Question: I'm developing a social-like application which is currently deployed using AWS services. In particular, the DB runs on RDS using MYSQL.
So far, we're testing the app using a limited number of users (mostly friends) resulting in an average of 15 Write IOPS/sec.
The real problem is related to the very high writing latency of the db, which is always above 100ms. The RDS instance is a db.m3.xlarge which is much more than what we need.
I tried to perform a load test in a separate instance (identical configuration of DB and EC2) but i've not been able to reproduce such a high latency, even if I was sending a much higher number of requests. So I thought it may be due to table fragmentation, but i've not yet run a table optimisation, because the db wouldn't be accessible during this procedure.
Do you have any experience with this problem?
- - - The biggest table (called 'Message') has about 790k rows. Concerning this table, the following query'''
insert into Message (user_id, creationDate, talk_id, text, id)
values (2015, '2015-02-01 16:40:06.737', 18312, 'Some text ', 904870)
'''
took 11s to be executed.- Even worse, the query'''
insert into Comment (anonymous, user_id, creationDate, deleted, post_id, text, id)
values (1, 107347, '2015-02-01 16:40:01.849', 0, 124888, 'Comment text', 265742)
'''
took 14s, but the table Comment has about 160k.
Those two tables are generated by:
'''
CREATE TABLE 'comment' (
'id' bigint(20) NOT NULL,
'anonymous' bit(1) NOT NULL,
'creationDate' datetime NOT NULL,
'deleted' bit(1) NOT NULL,
'text' varchar(1000) COLLATE utf8mb4_unicode_ci NOT NULL,
'user_id' bigint(20) NOT NULL,
'post_id' bigint(20) NOT NULL,
PRIMARY KEY ('id'),
KEY 'FK_jhvt6d9ap8gxv67ftrmshdfhj' ('user_id'),
KEY 'FK_apirq8ka64iidc18f3k6x5tc5' ('post_id'),
CONSTRAINT 'FK_apirq8ka64iidc18f3k6x5tc5' FOREIGN KEY ('post_id') REFERENCES 'post' ('id'),
CONSTRAINT 'FK_jhvt6d9ap8gxv67ftrmshdfhj' FOREIGN KEY ('user_id') REFERENCES 'kuser' ('id')
) ENGINE=InnoDB DEFAULT CHARSET=utf8mb4 COLLATE=utf8mb4_unicode_ci;
'''
and
'''
CREATE TABLE 'message' (
'id' bigint(20) NOT NULL,
'creationDate' datetime NOT NULL,
'text' varchar(1000) COLLATE utf8mb4_unicode_ci NOT NULL,
'user_id' bigint(20) NOT NULL,
'talk_id' bigint(20) NOT NULL,
PRIMARY KEY ('id'),
KEY 'FK_d0j091jvk2y4mmfbadnqlohtf' ('user_id'),
KEY 'FK_64tr15t6wu5y9u143gxt6o3g2' ('thread_id '),
CONSTRAINT 'FK_64tr15t6wu5y9u143gxt6o3g2' FOREIGN KEY ('thread_id') REFERENCES 'thread' ('id'),
CONSTRAINT 'FK_d0j091jvk2y4mmfbadnqlohtf' FOREIGN KEY ('user_id') REFERENCES 'kuser' ('id')
) ENGINE=InnoDB DEFAULT CHARSET=utf8mb4 COLLATE=utf8mb4_unicode_ci;
'''
Using <URL> I've been able to extract the following plots:
- : Isn't the query end time too big?
'''
+------------------------------+-----------+
| Variable_name | Value |
+------------------------------+-----------+
| query_cache_limit | <PHONE> |
| query_cache_min_res_unit | 4096 |
| query_cache_size | <PHONE> |
| query_cache_type | OFF |
| query_cache_wlock_invalidate | OFF |
+------------------------------+-----------+
'''
Thank for your help!
Andrea
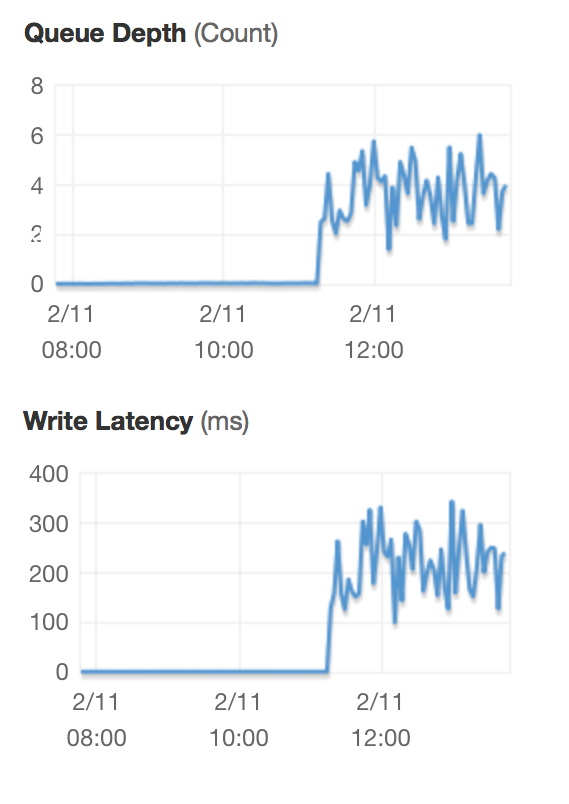
Answer: I got in touch with RDS engineers from amazon and they gave me the solution.
Such a high latency was due to a very low performing storage type. Indeed, I was using the default 5GB SSD (which they call GP2) which gives 3 IOPS per GB of storage, resulting in 15 IOPS when my application required about 50 IOPS or even more.
Therefore, they suggested me to change the storage type to 'Magnetic' which provides 100 IOPS as baseline. Moreover, I've also been able to decrease the instance type because the bottleneck was only the disk.
The migration took about 3h due to the very low performance of the source disk (GP2).
Hope it may help someone out there!